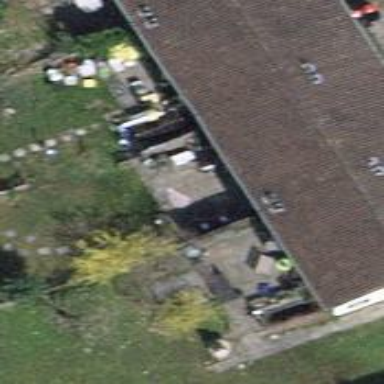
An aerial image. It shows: Gabled house with pitched roof.